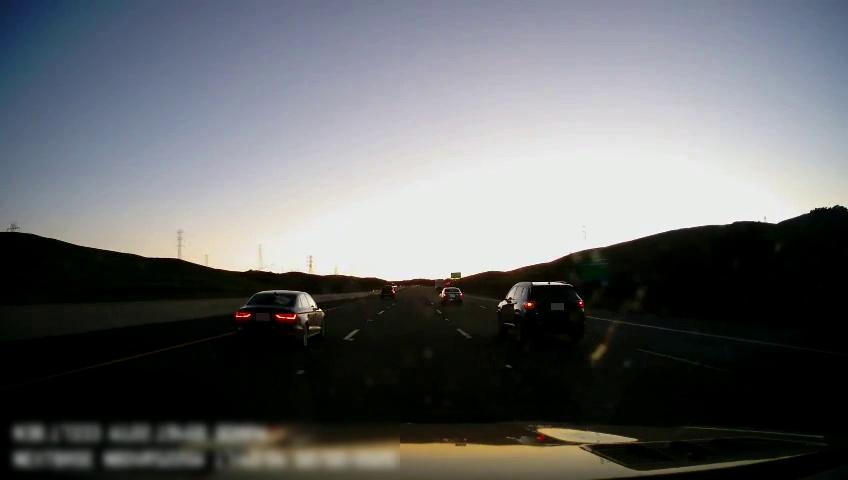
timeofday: Day
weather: Sunny
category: Drivable Space
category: Vehicles | Car
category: Vehicles | Truck
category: Vehicles | Car
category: Vehicles | SUV
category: Vehicles | SUV
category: Lanes | Alternate Lane
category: Lanes | Current Lane
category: Lanes | Current Lane
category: Lanes | Alternate Lane
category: Lanes | Alternate Lane
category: Traffic | Signs
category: Traffic | Signs